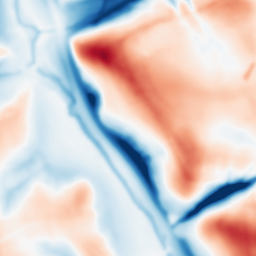
Category: multiscale
Decomposition family: dog_multiscale
Decomposition parameters: sigma_ratio: 1.6
n_scales: 5
base_sigma: 2
Upsampling method: cubic_catmull_rom
Upsampling parameters: scale: 2
Upsampling scale: 2